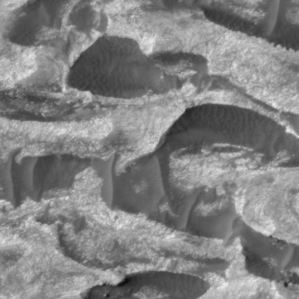
Label: non_frost